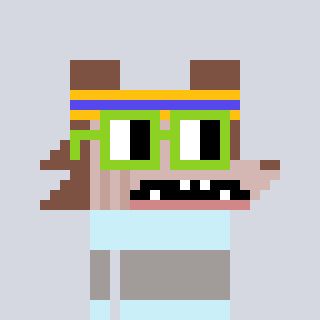
a pixel art character with square light green glasses, a werewolf-shaped head and a cold-colored body on a cool background